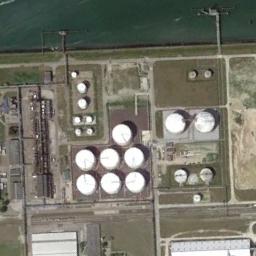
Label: storage_tank